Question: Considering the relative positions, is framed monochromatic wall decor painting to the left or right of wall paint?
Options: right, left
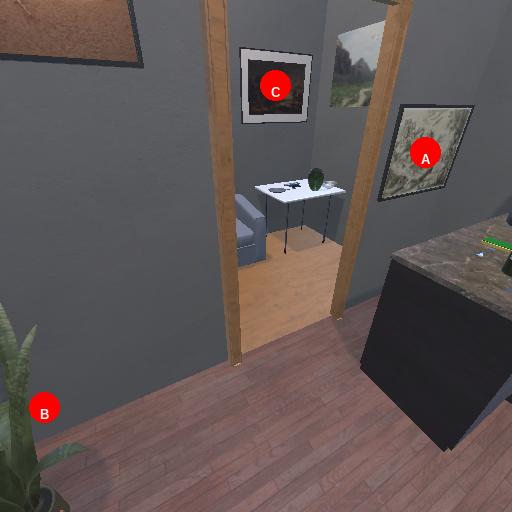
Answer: right